Aerial crown-view tile of a tropical tree (Barro Colorado Island, Panama), acquired 20250915:
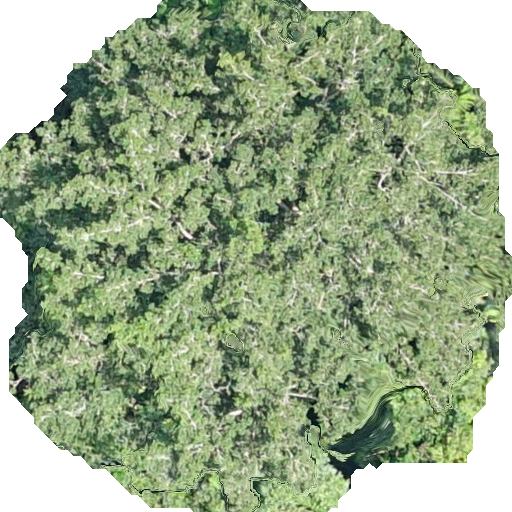
Species: Prioria copaifera
GBIF accepted scientific name: Prioria copaifera
Crown area: 308.373 m²